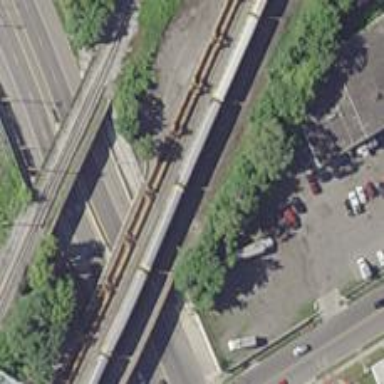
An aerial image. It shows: Railway bridge.